Question: 'lengthNorm'
In elastic search, one can turn off field normals with '"omit_norms" : true'
Unfortunately, this causes no index-time boost to be applied when querying against such fields.
'lengthNorm'
I need field-level index-time boost, but I really need the length of the field not to matter.
<URL>

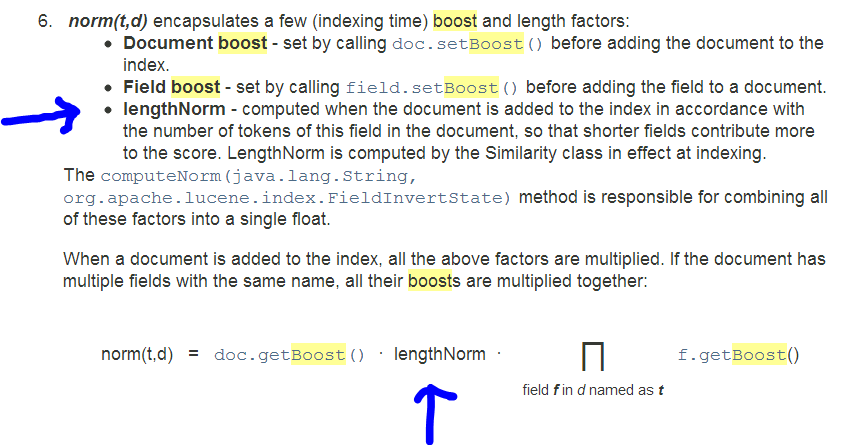
Answer: The lengthNorm and field level boosting, as you said, are both stored in the 'norm'. So no, you can't have one without the other.
But you don't actually need field boosting at index time. You can apply it at search time instead, and that way you have more flexibility when you want to tweak the boost level later on.
Not only that, by setting 'omit_norms' you reduce the amount of data you have to store at index time by quite a lot, so it is to be recommended where appropriate (such as in your case).